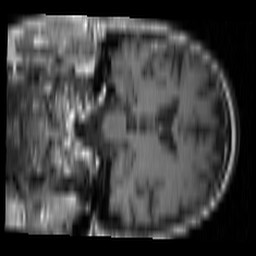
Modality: T1w
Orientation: coronal
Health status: ill
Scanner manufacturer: siemens
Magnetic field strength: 1.5 T
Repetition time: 0.4 s
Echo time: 0.014 s